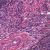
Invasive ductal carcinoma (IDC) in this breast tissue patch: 1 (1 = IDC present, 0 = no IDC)